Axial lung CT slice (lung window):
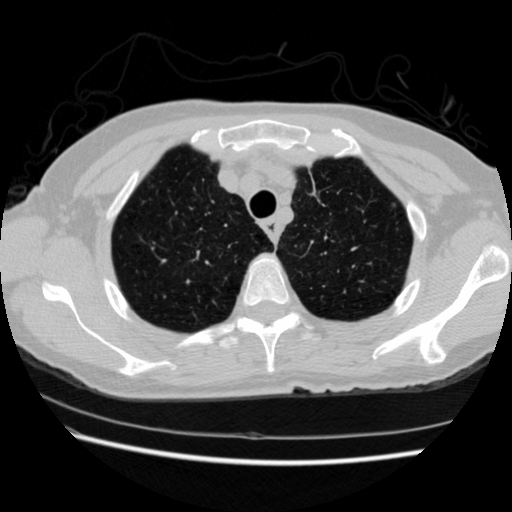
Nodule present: no